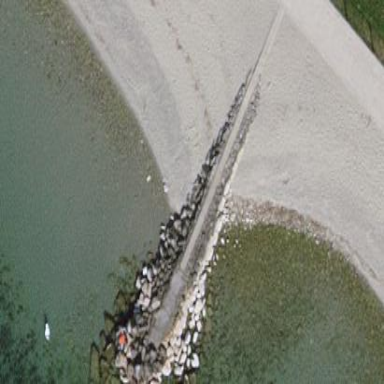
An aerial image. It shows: Man-made groyne.